Field crop: maize
Growth stage: 2
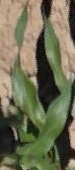
Species: maize